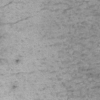
Label: not_dusty